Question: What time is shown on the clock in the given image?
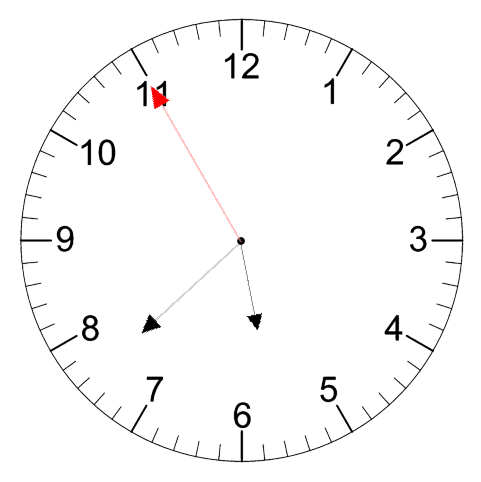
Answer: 05:37:55